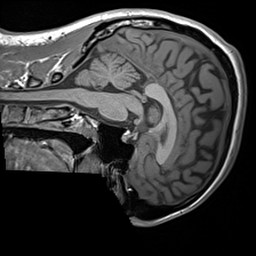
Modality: T1w
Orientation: sagittal
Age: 24
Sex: female
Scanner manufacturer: siemens
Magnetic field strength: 3 T
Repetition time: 1.6 s
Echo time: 0.00236 s